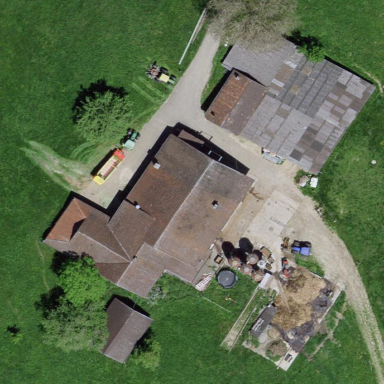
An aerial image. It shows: Farmyard area.